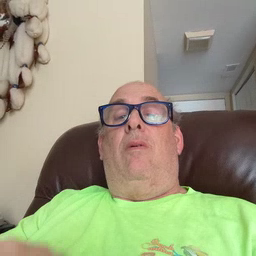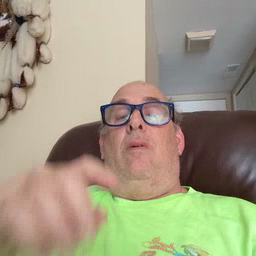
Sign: owl